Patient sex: M
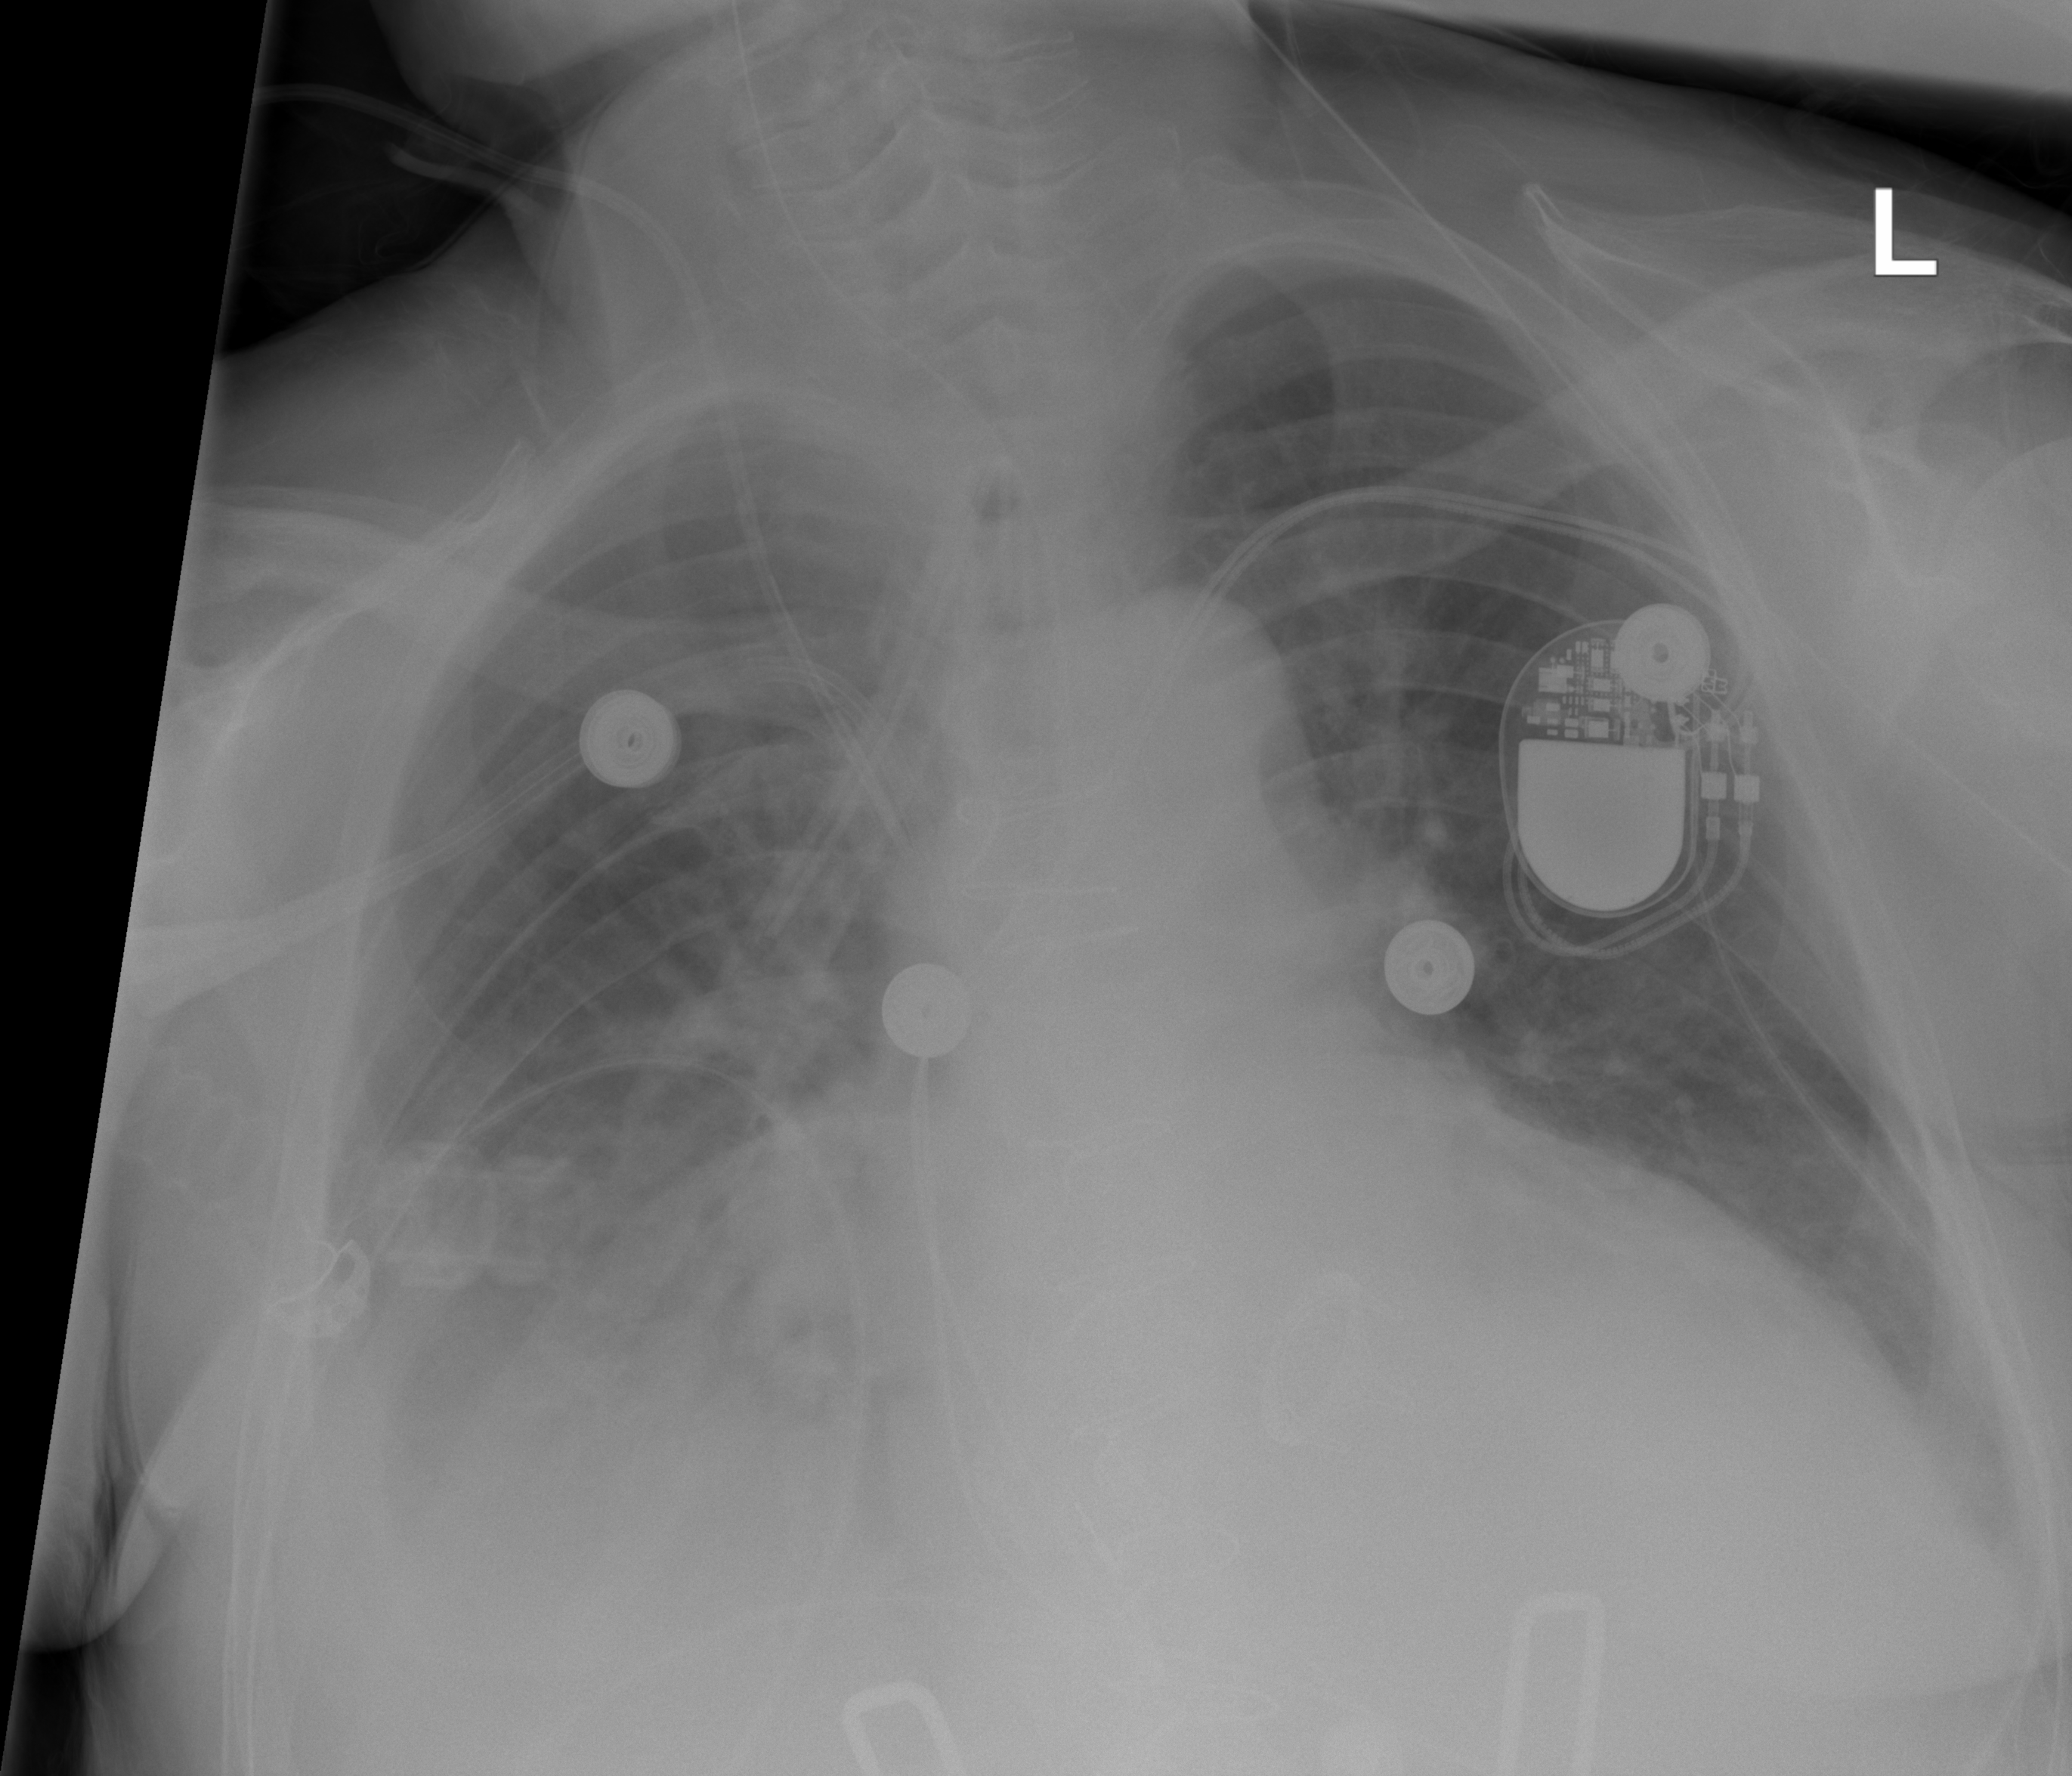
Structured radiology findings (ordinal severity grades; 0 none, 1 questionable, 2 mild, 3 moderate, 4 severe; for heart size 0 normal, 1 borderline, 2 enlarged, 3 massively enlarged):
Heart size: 2
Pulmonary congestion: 2
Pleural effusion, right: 3
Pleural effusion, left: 1
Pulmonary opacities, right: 2
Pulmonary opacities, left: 2
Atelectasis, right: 3
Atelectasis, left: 2